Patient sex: M
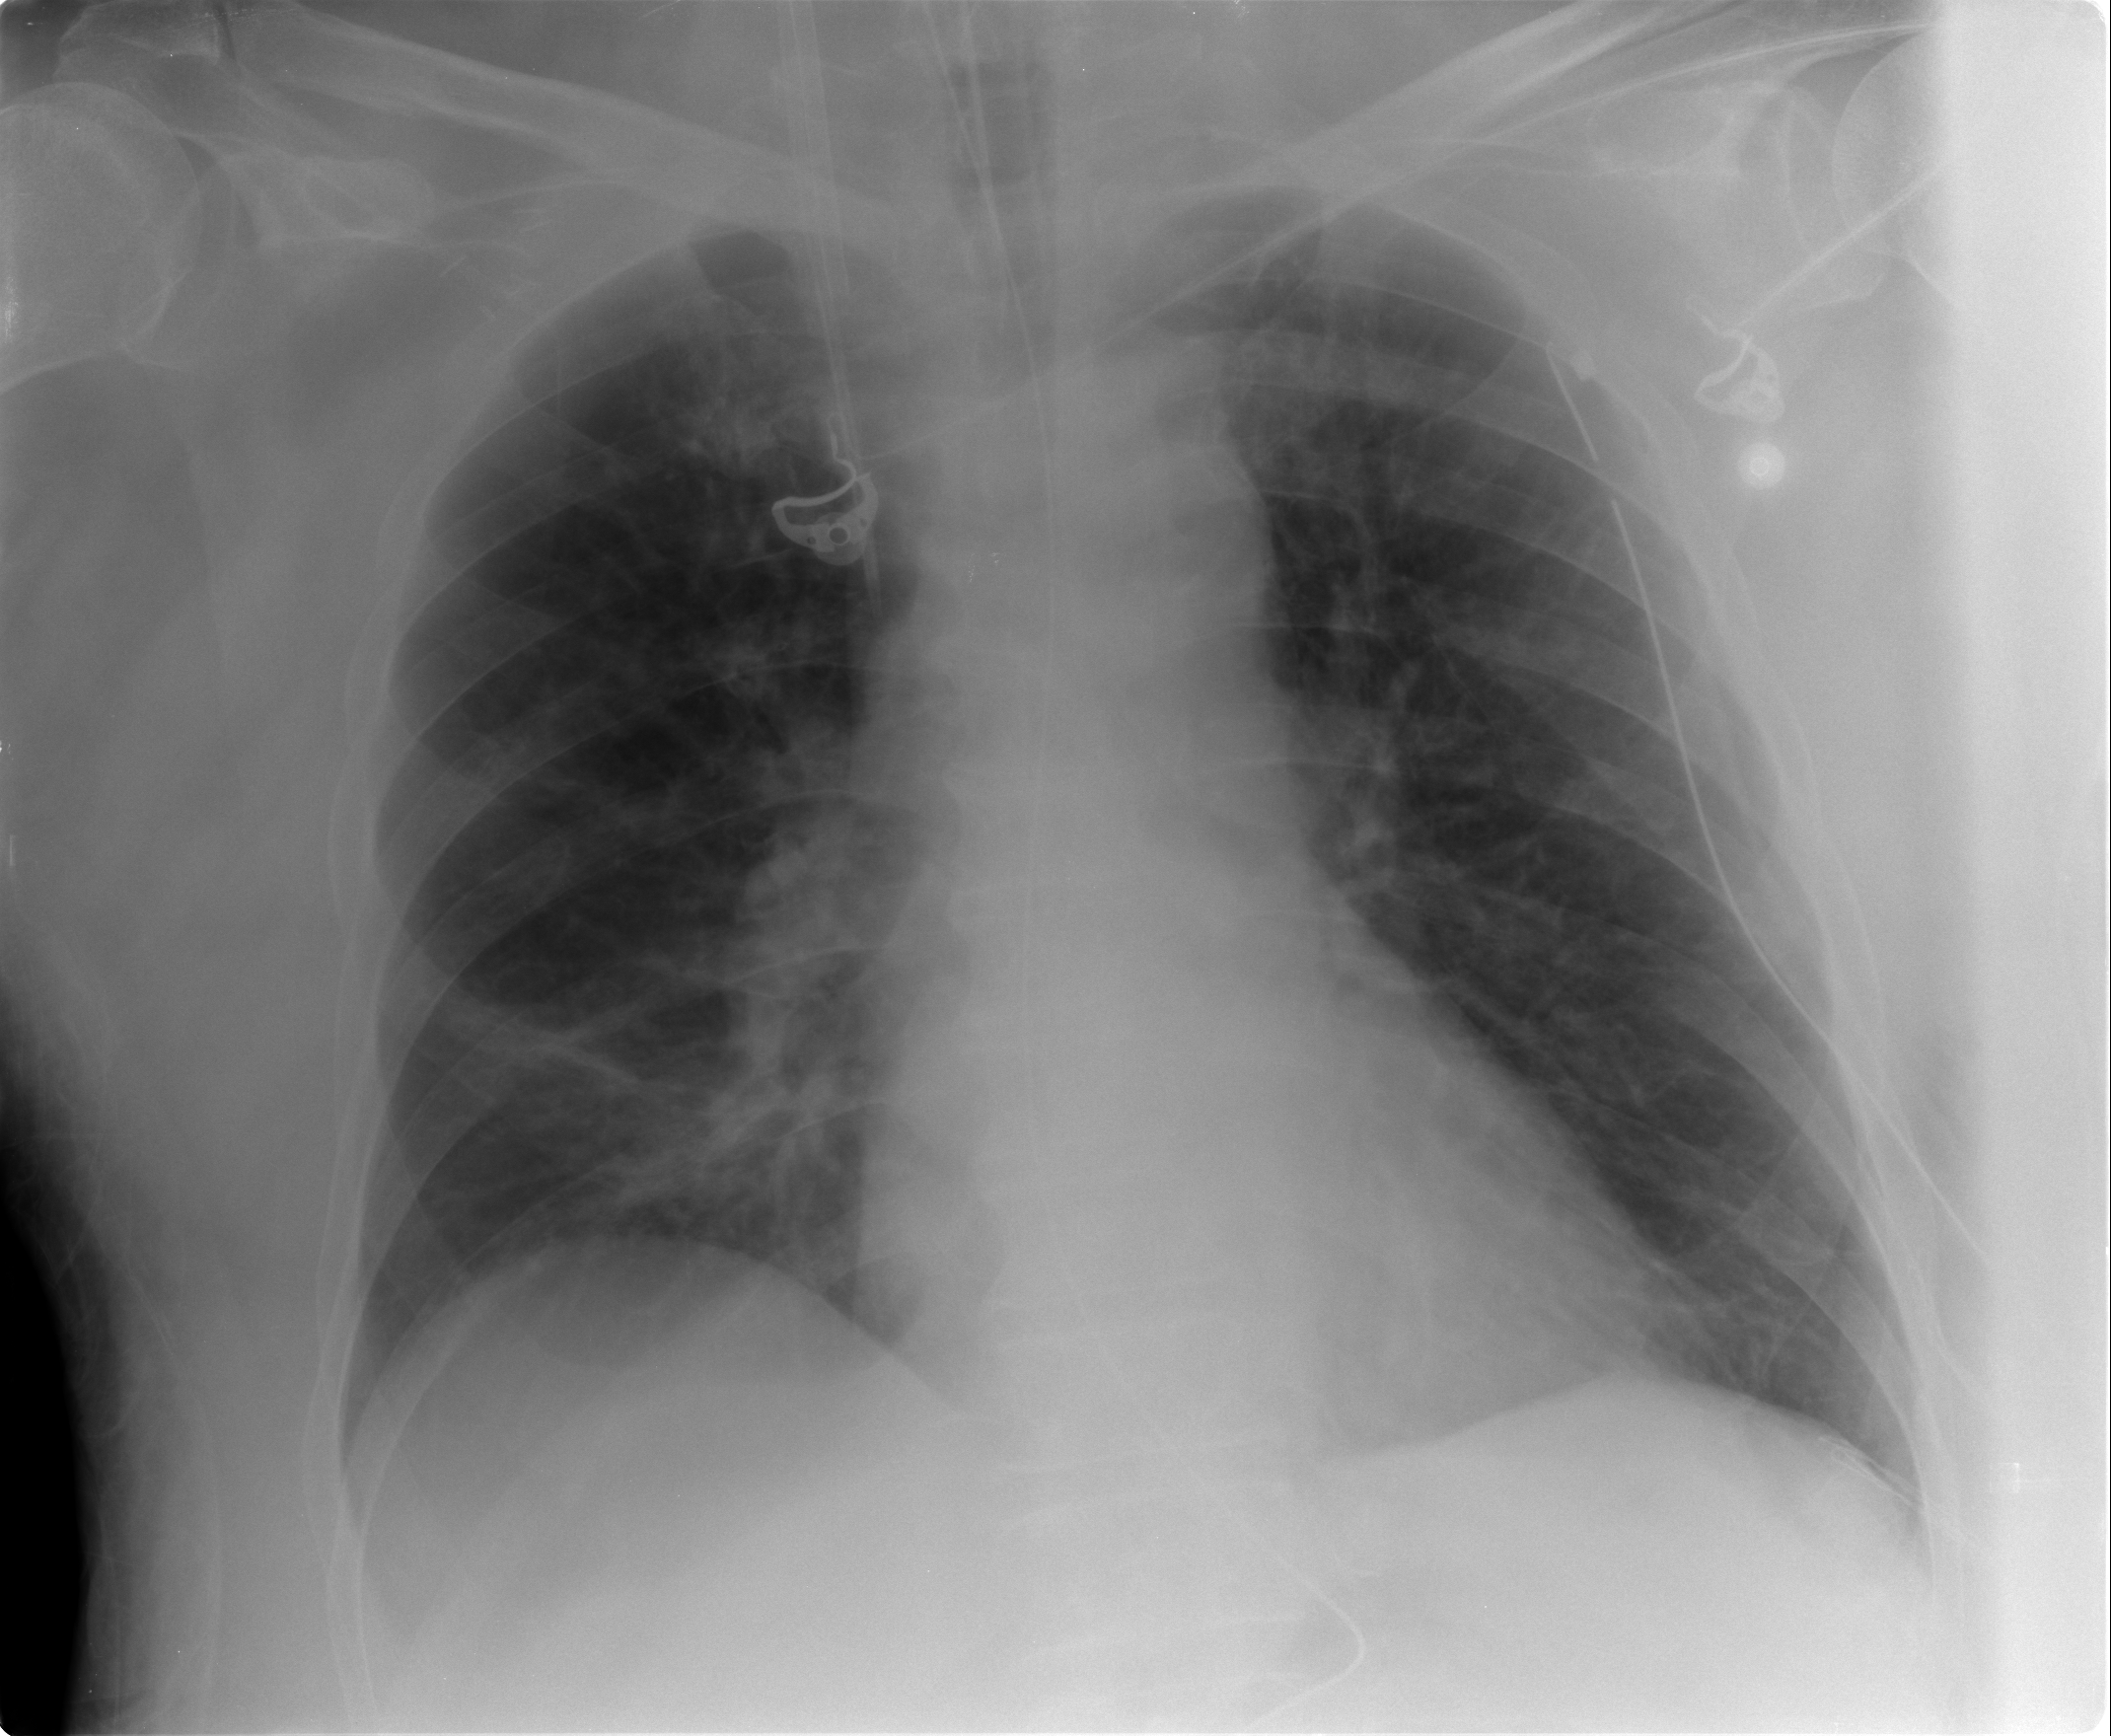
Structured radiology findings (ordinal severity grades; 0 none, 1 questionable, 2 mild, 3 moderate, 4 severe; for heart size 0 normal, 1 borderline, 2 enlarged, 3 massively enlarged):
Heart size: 0
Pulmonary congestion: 1
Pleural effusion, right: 0
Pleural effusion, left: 0
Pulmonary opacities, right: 0
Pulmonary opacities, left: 0
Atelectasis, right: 2
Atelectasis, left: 0